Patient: sex F, age 65
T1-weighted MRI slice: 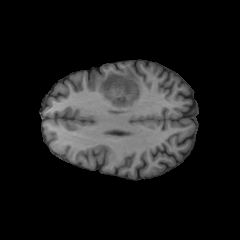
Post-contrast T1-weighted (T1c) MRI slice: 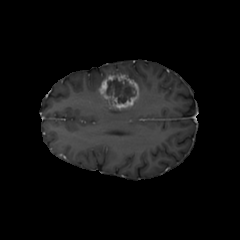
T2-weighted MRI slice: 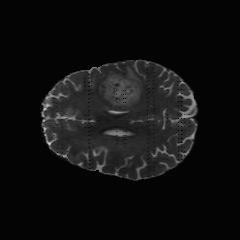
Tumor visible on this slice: yes
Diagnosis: Glioblastoma, IDH-wildtype
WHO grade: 4